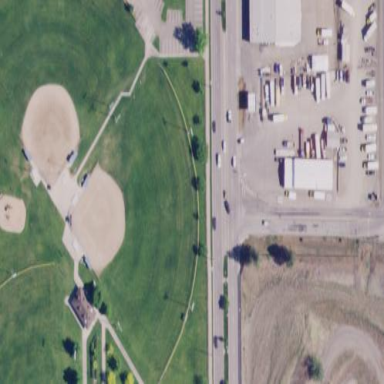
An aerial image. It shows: Baseball pitch for leisure land.